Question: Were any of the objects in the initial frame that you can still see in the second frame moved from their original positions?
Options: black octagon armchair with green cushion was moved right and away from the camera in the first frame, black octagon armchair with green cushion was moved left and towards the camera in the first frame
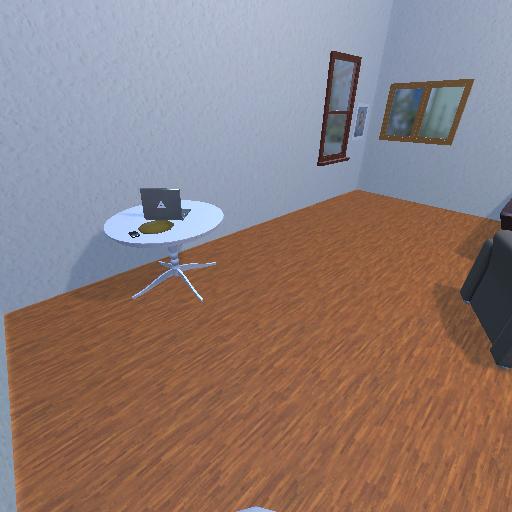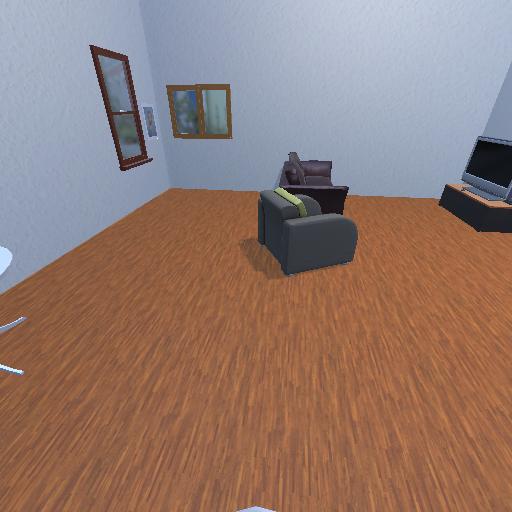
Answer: black octagon armchair with green cushion was moved right and away from the camera in the first frame